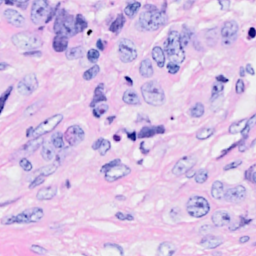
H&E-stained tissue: Breast